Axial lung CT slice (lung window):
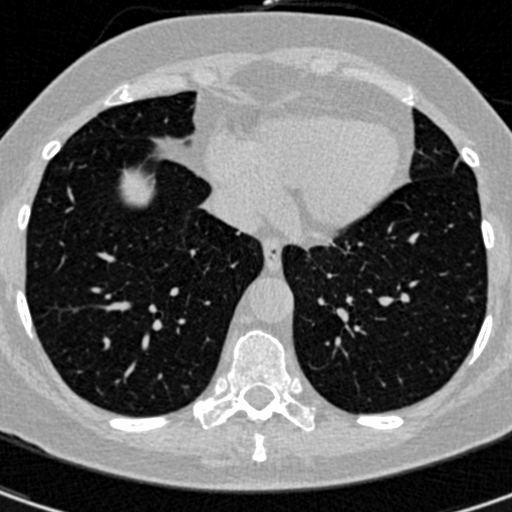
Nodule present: no